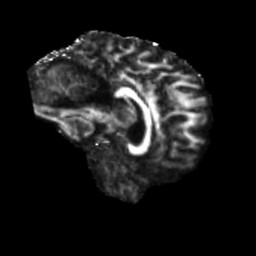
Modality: FA
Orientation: sagittal
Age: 50
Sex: female
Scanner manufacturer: siemens
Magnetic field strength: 3 T
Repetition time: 5.47 s
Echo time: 0.0854 s